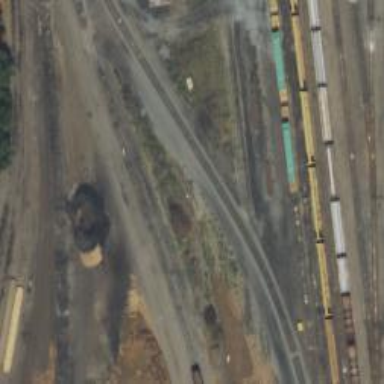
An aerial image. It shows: Railway yard.